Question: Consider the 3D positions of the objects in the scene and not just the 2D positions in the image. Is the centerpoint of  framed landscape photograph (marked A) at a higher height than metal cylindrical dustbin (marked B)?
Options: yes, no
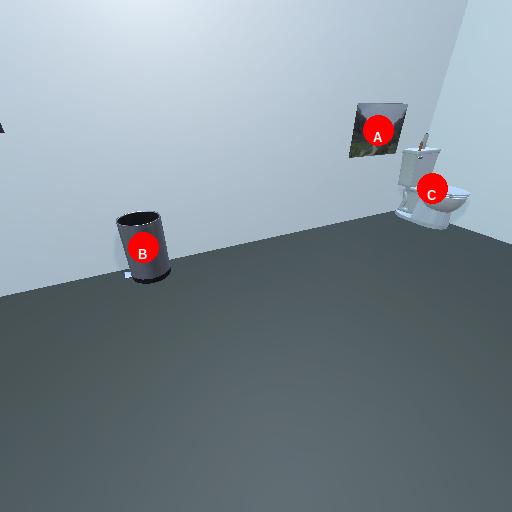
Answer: yes